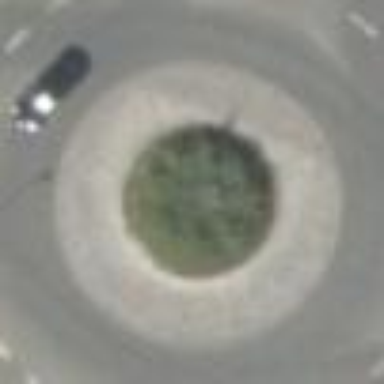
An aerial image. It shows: Secondary road with asphalt surface leading to roundabout.